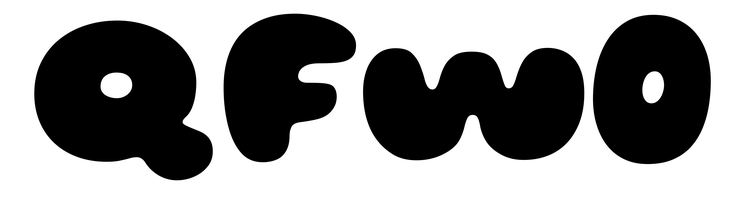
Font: Gluten_Black